Field crop: maize
Growth stage: 2
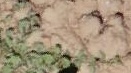
Species: convolvulus